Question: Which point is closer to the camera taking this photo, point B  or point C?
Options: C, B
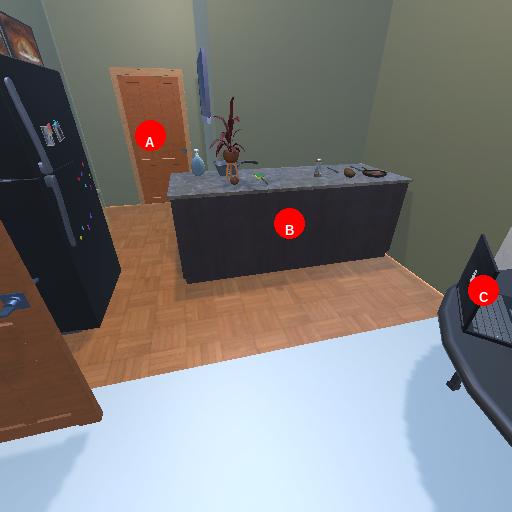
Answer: C